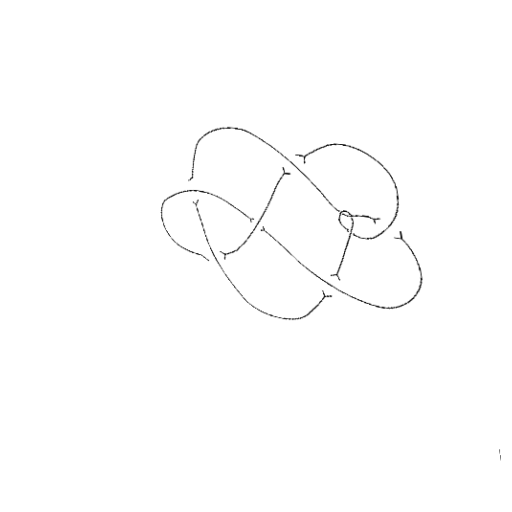
Crossing number: 9